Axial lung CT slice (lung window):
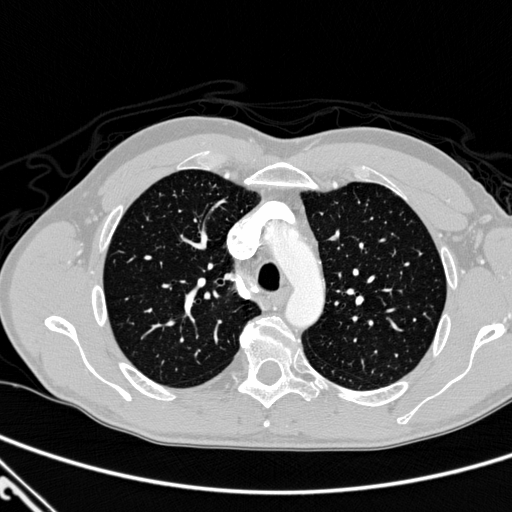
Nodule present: no